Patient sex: M
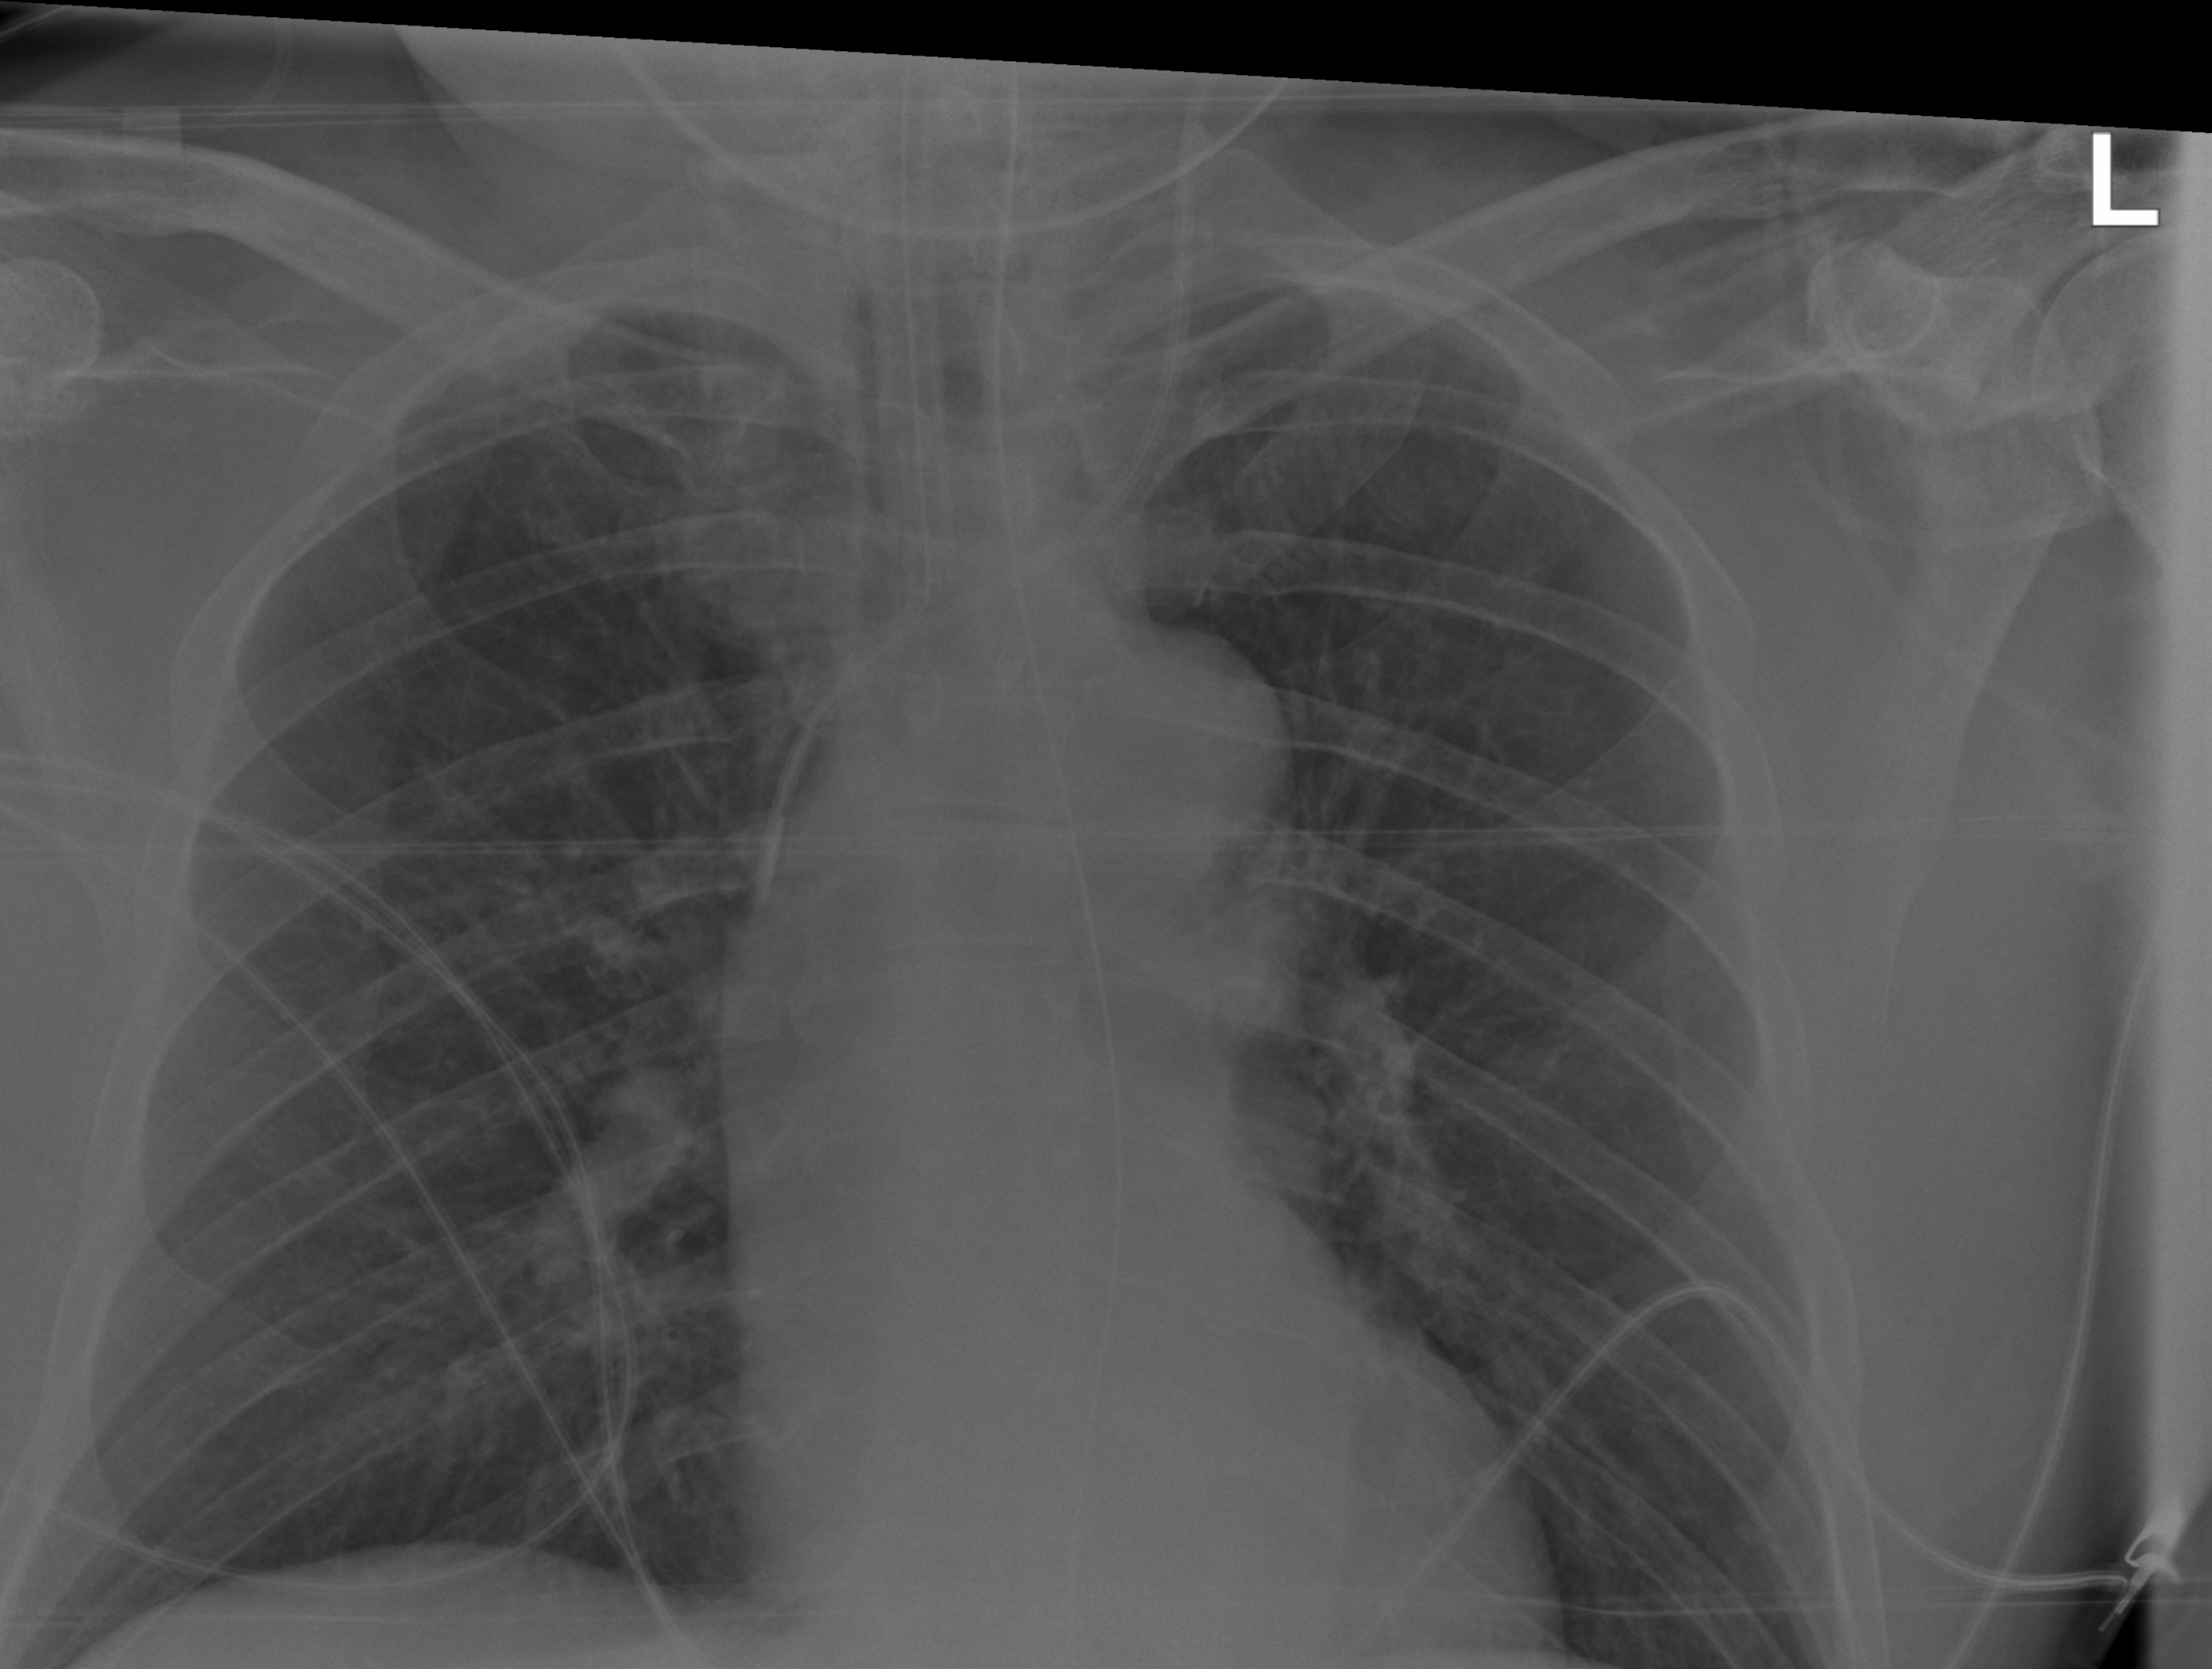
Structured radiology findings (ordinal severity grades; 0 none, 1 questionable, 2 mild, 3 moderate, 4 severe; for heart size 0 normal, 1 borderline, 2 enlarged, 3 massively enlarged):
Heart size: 0
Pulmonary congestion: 0
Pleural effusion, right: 0
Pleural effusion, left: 0
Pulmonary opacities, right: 0
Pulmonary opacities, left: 0
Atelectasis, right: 2
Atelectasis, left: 2